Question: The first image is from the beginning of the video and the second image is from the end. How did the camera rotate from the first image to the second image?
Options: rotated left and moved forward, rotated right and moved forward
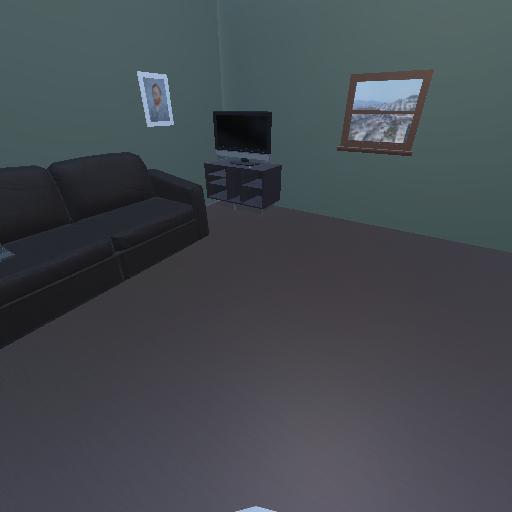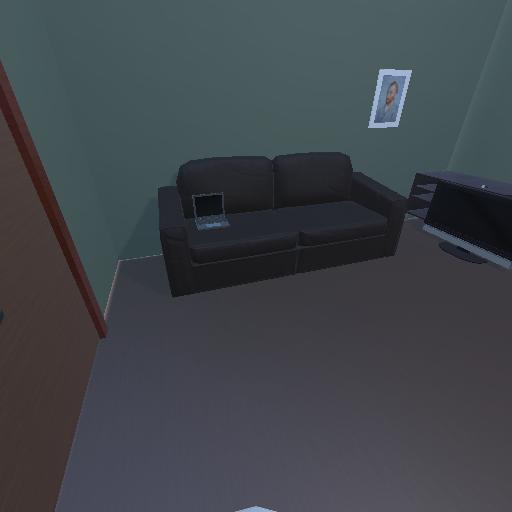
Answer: rotated left and moved forward